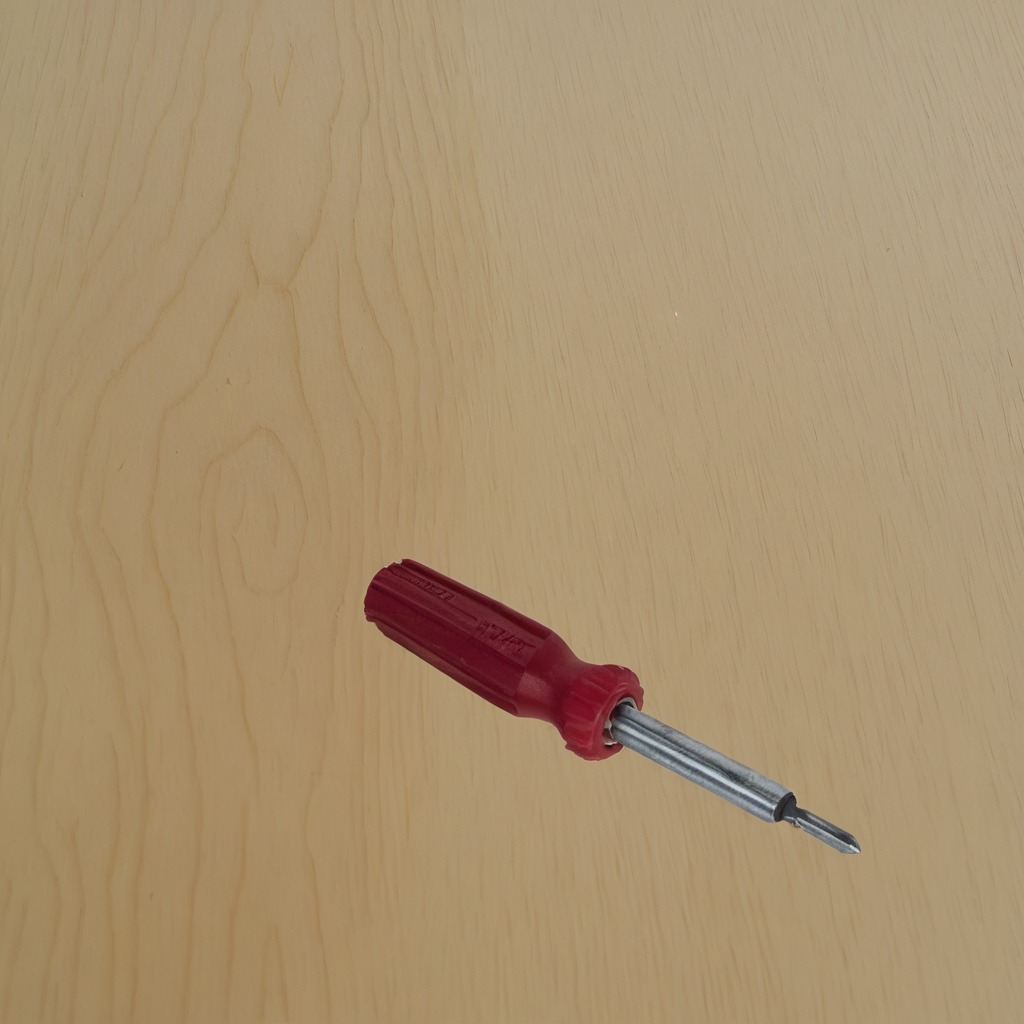
A screwdriver is lying on a plywood surface in a paint workshop lit by afternoon window light.